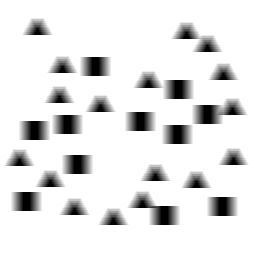
Squares: 11
Triangles: 17
Stars: 0
Total shapes: 28